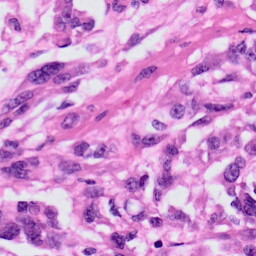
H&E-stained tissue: Skin